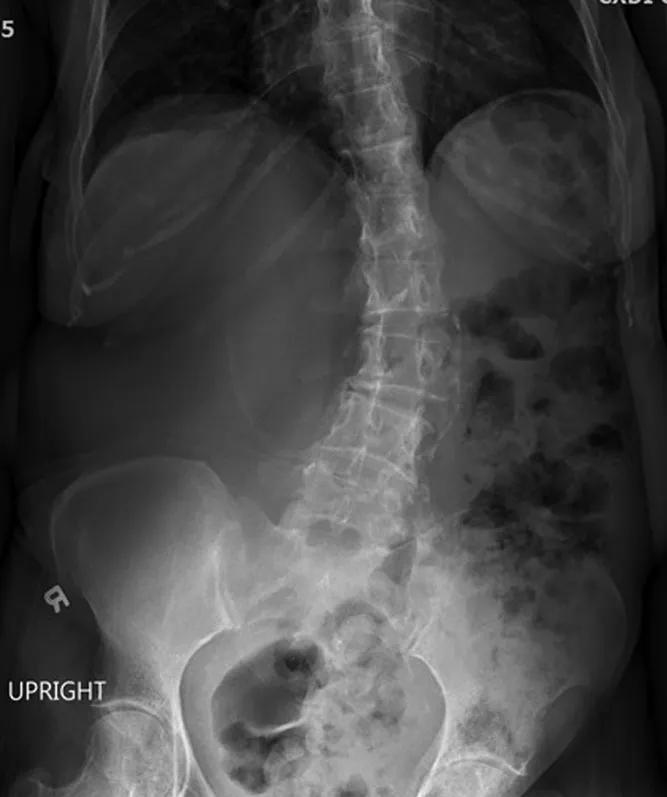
Plain upright abdominal film showing displaced bowel loops to the left with large amount of stool in the colon.
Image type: radiology (x_ray)